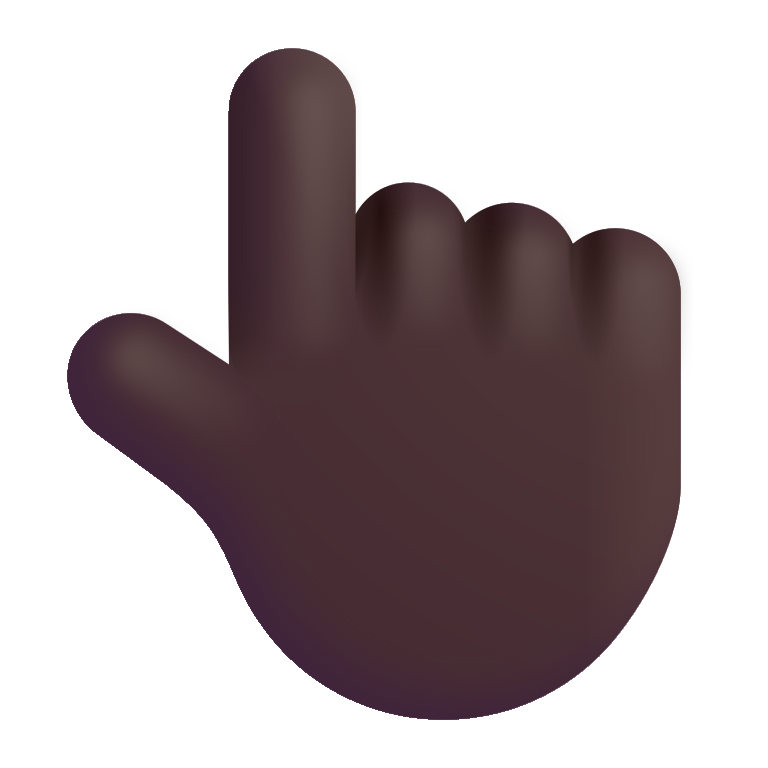
backhand index pointing up color dark